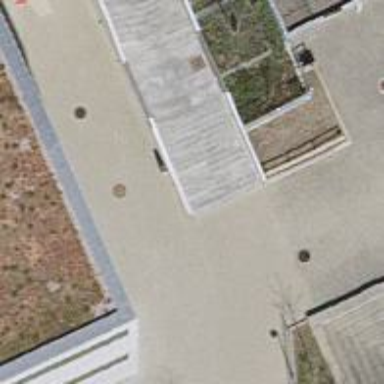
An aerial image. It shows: Concrete steps.